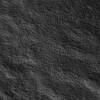
Atmospheric dust classification: not_dusty